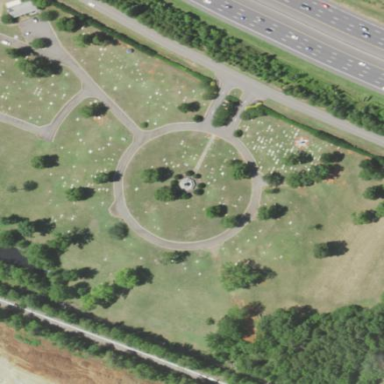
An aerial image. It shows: Cemetery.